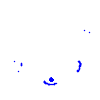
Particle: electron